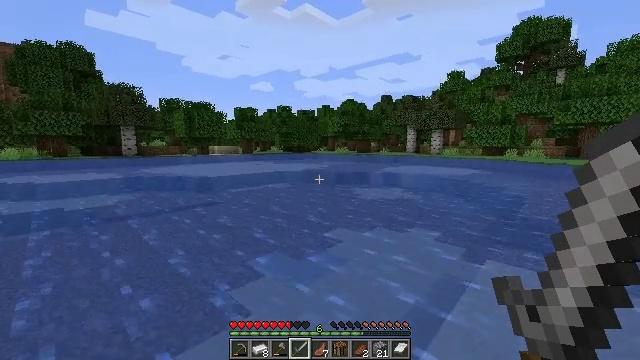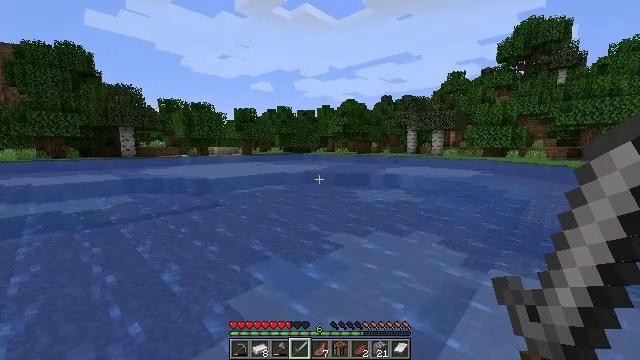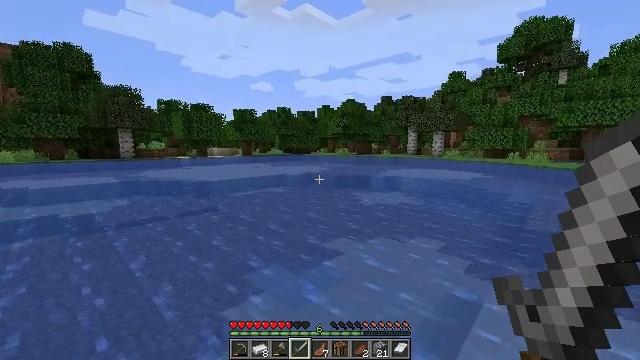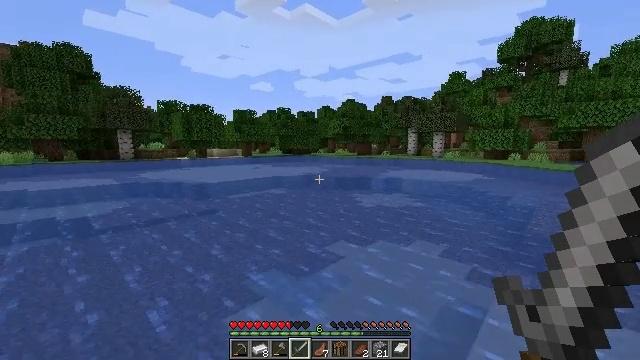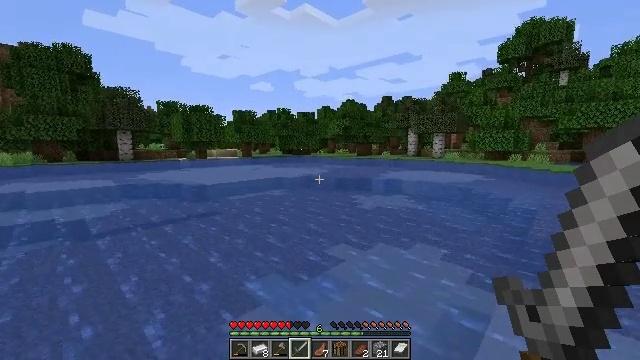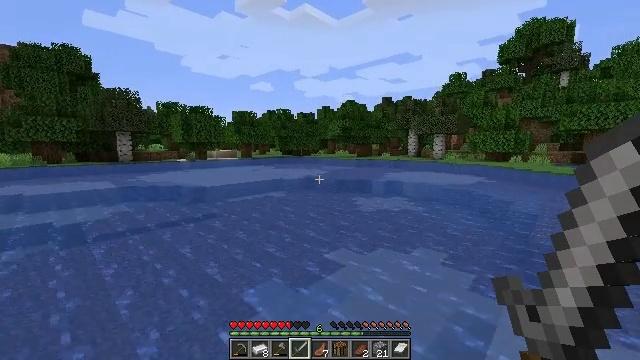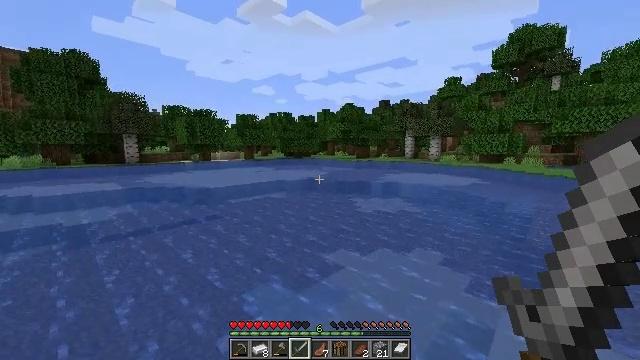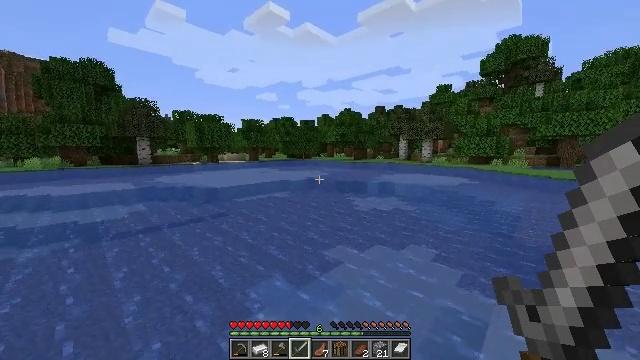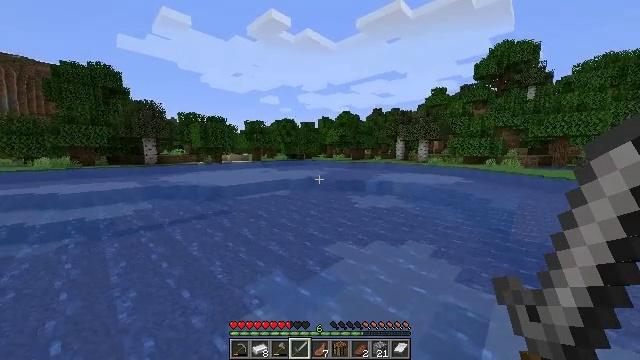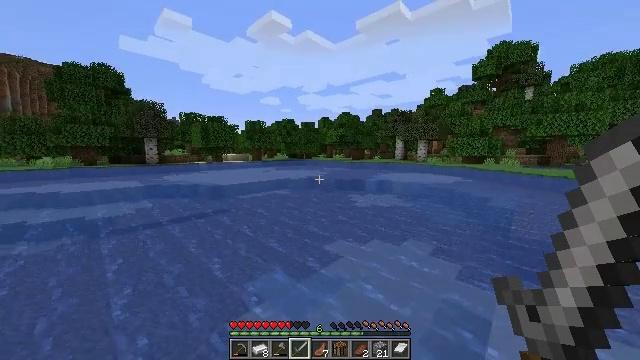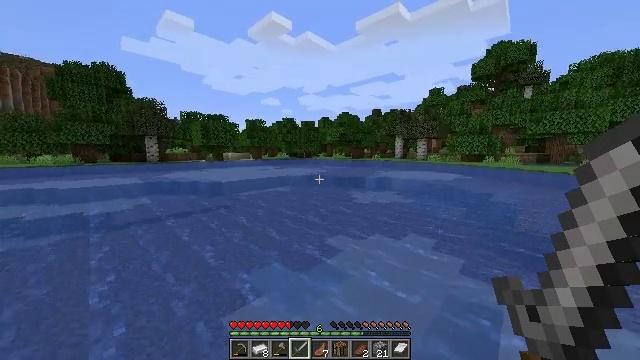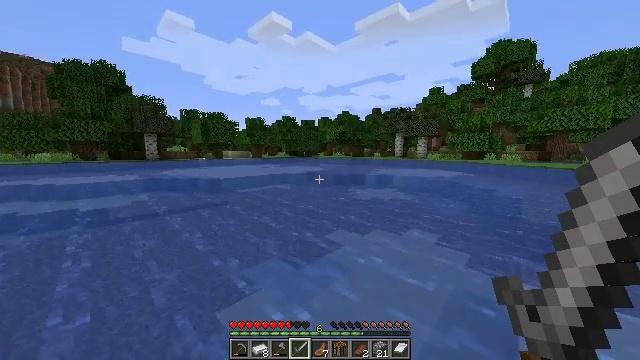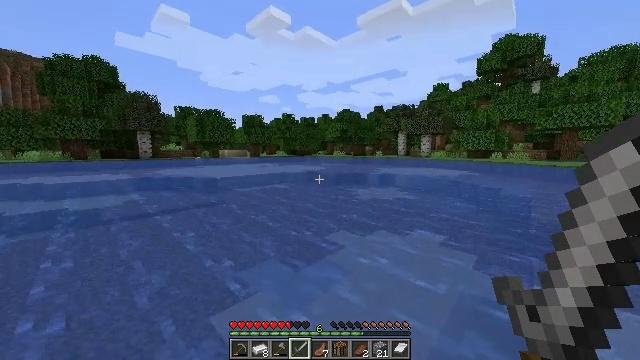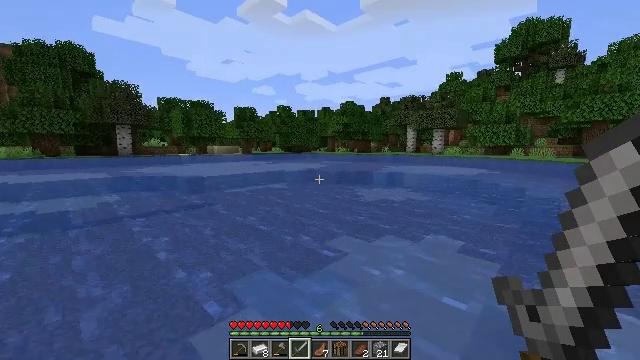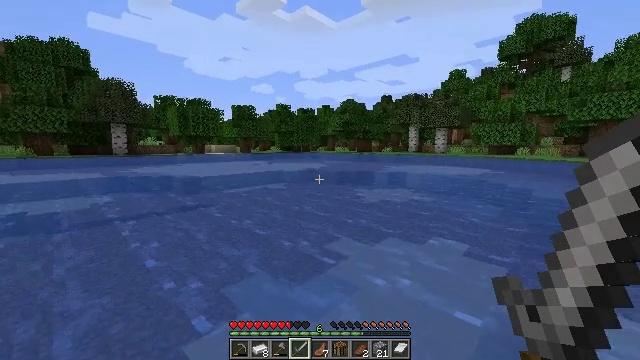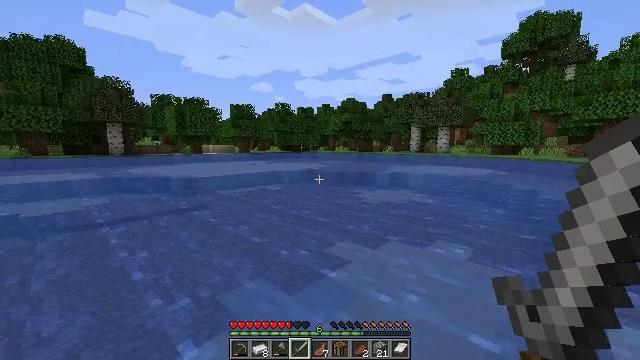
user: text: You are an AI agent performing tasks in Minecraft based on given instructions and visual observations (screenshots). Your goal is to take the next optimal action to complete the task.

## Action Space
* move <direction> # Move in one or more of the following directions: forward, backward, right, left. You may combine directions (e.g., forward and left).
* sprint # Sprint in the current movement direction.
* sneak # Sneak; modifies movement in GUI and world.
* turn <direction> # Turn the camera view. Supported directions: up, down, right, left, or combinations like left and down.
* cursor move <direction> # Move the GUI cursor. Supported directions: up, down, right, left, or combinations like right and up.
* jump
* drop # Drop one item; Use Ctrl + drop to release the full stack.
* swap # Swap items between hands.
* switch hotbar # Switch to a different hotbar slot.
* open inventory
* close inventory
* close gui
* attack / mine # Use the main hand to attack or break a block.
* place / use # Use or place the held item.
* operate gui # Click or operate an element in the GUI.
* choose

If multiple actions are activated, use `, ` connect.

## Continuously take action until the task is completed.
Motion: motion action
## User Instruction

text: Gather oak leaves by attacking.
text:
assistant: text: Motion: move forward, sprint, jump
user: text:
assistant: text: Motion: move forward, sprint, jump
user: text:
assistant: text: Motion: move forward, sprint, jump
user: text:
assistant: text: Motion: move forward, sprint, jump
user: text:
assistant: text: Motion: move forward, sprint, jump
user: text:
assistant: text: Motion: move forward, sprint, jump
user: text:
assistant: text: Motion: move forward, sprint, jump
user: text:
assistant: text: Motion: move forward, sprint, jump
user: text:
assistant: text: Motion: move forward, sprint, jump
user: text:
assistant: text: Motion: move forward, sprint, jump
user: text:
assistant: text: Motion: move forward, sprint, jump
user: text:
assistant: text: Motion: move forward, sprint, jump
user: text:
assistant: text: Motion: move forward, sprint, jump
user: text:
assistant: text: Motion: move forward, sprint, jump
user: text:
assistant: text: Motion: move forward, sprint, jump
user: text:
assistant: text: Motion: move forward, sprint, jump
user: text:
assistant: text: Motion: move forward, sprint, jump
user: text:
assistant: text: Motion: move forward, sprint, jump
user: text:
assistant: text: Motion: move forward, sprint, jump
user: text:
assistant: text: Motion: move forward, sprint, jump
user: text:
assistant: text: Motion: move forward, sprint, jump
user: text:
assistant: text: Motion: move forward, sprint, jump
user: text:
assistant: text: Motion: move forward, sprint, jump
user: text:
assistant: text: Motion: move forward, sprint, jump
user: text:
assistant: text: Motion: move forward, sprint, jump
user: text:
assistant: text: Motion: move forward, sprint, jump
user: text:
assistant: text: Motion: move forward, sprint, jump
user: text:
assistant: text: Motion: move forward, sprint, jump
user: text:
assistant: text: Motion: move forward, sprint, jump
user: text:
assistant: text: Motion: move forward, sprint, jump